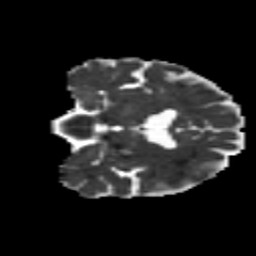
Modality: MD
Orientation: coronal
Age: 48
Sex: female
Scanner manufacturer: siemens
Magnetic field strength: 3 T
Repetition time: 8.6 s
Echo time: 0.095 s